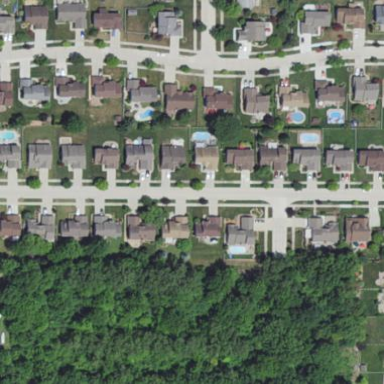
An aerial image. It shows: Single-family residential area.